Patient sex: M
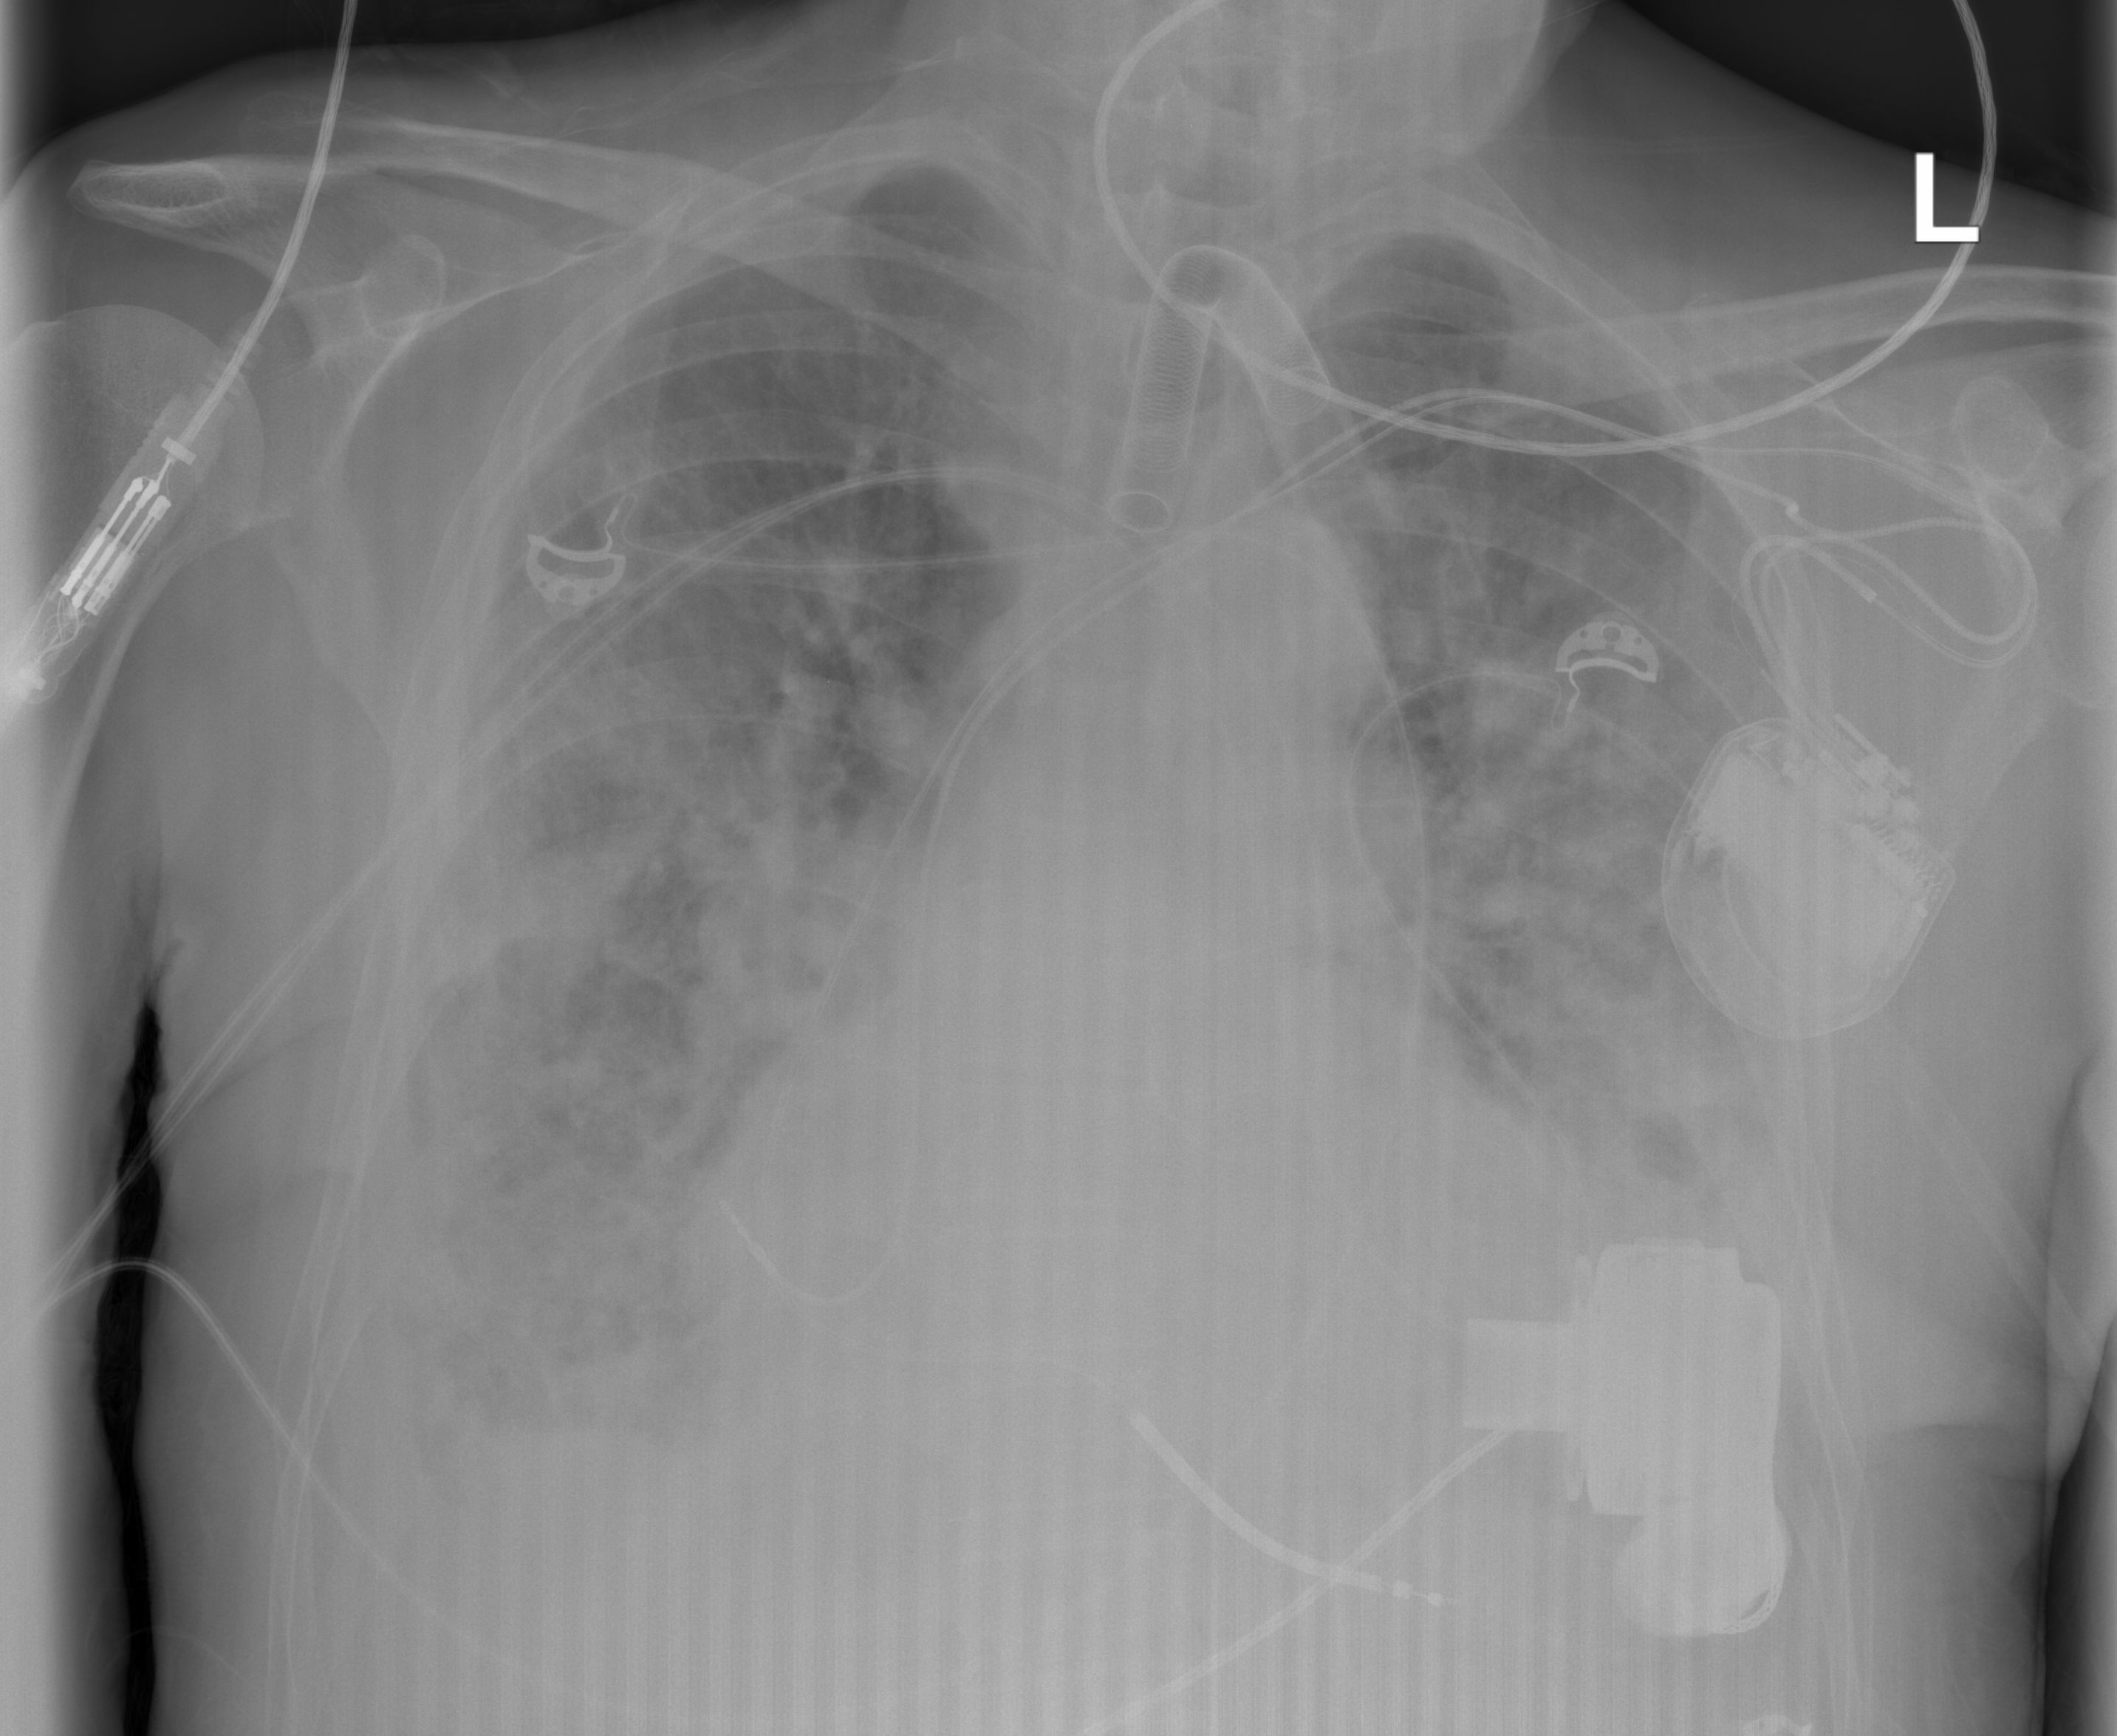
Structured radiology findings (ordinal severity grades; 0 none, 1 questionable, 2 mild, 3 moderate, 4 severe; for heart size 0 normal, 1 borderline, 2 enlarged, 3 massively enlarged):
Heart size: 2
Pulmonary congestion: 3
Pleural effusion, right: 2
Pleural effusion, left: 2
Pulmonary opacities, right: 3
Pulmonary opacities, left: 3
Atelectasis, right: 3
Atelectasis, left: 3